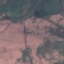
Land use / land cover class: HerbaceousVegetation